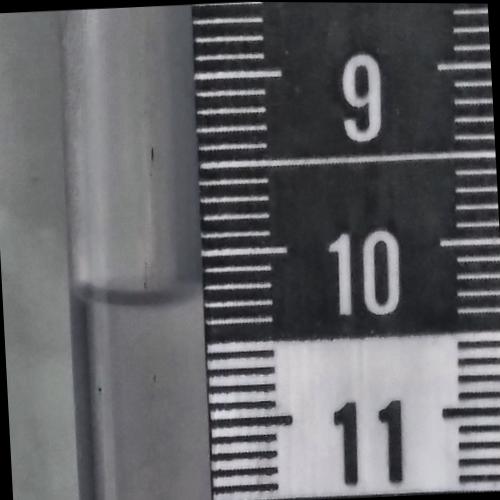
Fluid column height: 10.3 cm